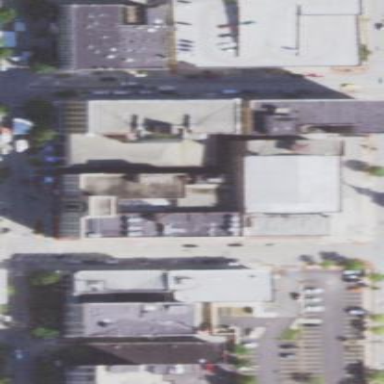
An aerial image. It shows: Commercial building that serves as theatre.